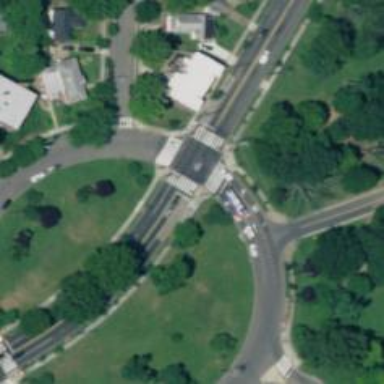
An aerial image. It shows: Secondary road with circular junction.